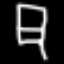
Label: chair